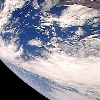
Label: cloud